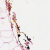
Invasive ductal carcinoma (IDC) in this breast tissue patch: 0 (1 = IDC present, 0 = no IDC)